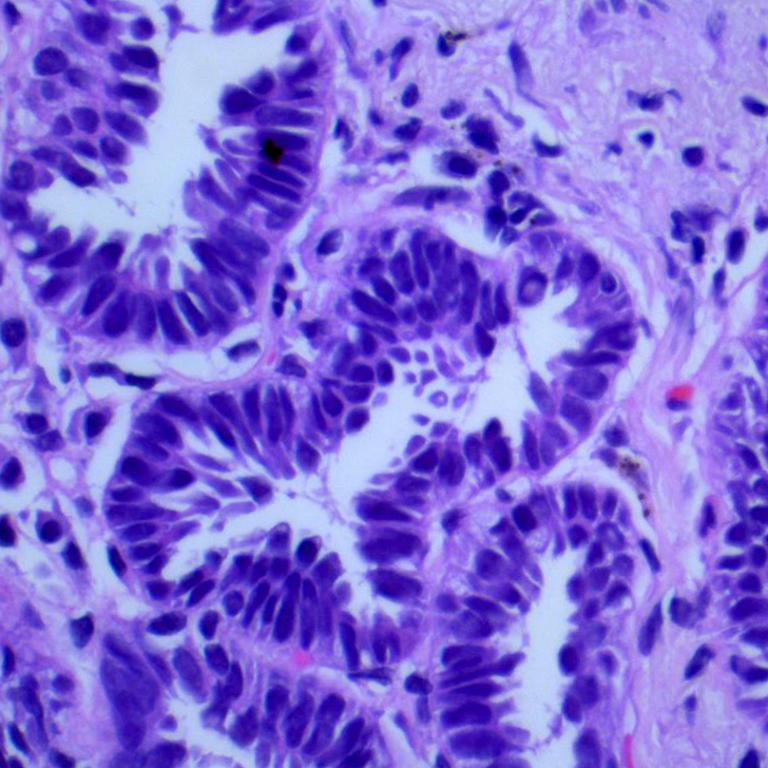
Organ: lung
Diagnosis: adenocarcinomas